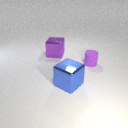
small purple rubber cylinder in front of large purple metal cube